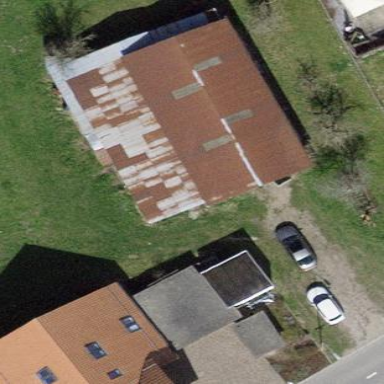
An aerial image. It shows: Shed.